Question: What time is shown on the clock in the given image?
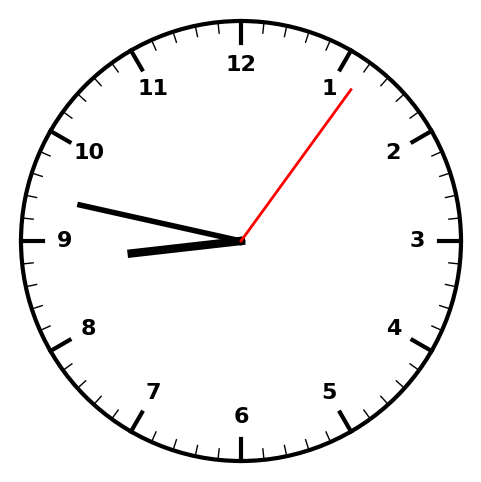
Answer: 08:47:06